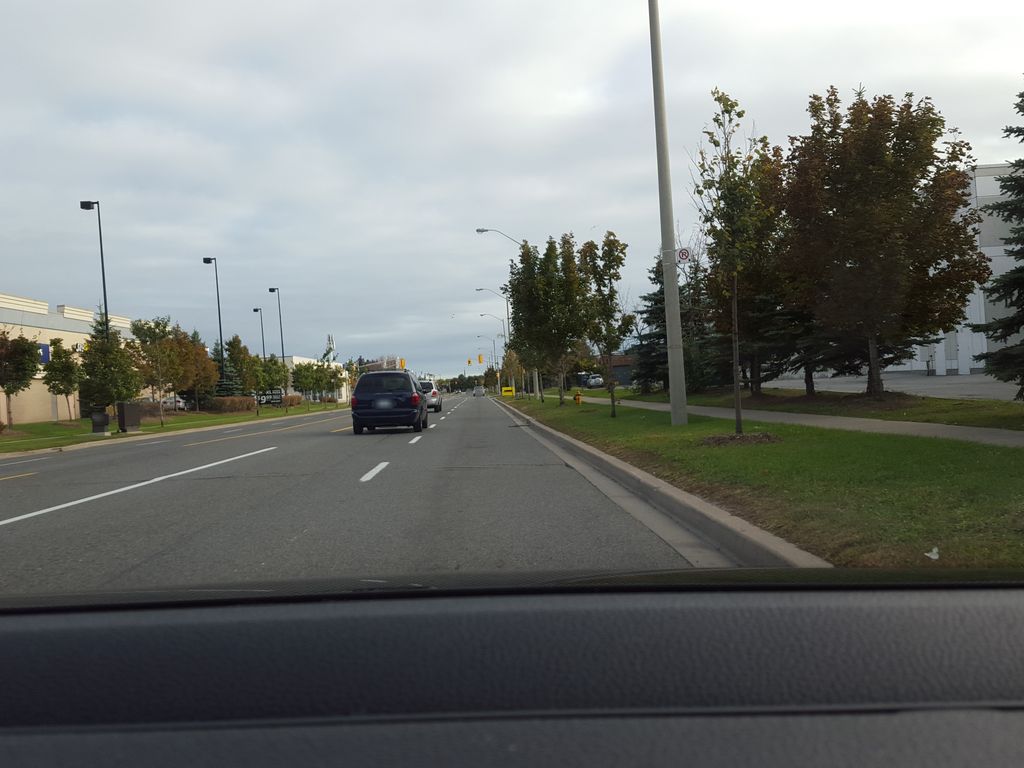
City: toronto